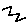
Label: zigzag